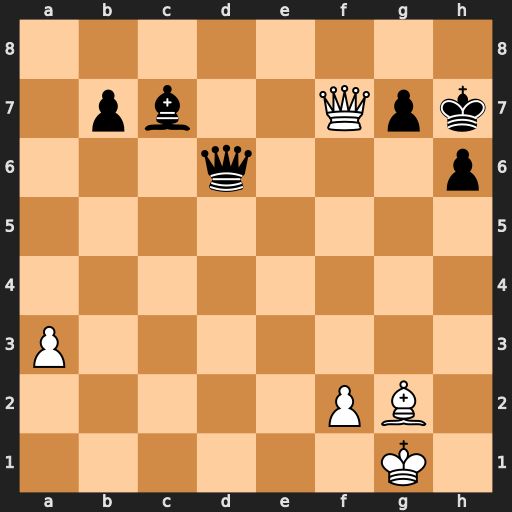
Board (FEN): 8/1pb2Qpk/3q3p/8/8/P7/5PB1/6K1
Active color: w
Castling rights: -
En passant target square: -
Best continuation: Be4+ Kh8 Qe8+ Qf8 Qxf8#